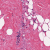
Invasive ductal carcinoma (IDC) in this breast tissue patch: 0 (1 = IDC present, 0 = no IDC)